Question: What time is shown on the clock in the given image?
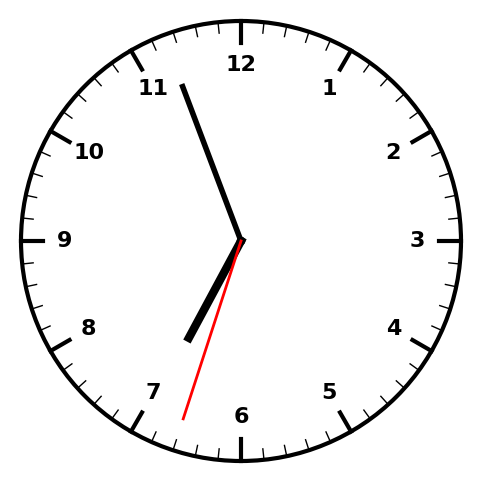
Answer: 06:56:33